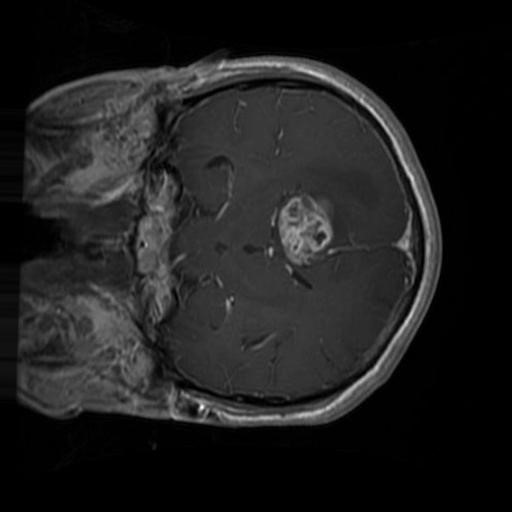
Label: brain_glioma